Current action and preconditions to check: trajectory_clear

Your task: For each precondition in the list above, predict whether it will hold at this action.

Consider the current scene as observed from the mobile robot's camera, and analyze the predicted future states of all dynamic agents (e.g., people, animals, vehicles, or any moving entities) within the NEXT SECOND.

IMPORTANT: Only answer "very likely" if you are absolutely certain—based on strong, clear evidence—that a dynamic agent will violate the precondition in the predicted future state. Do NOT answer "very likely" for unlikely, ambiguous, or low-probability risks.

Ask yourself for each precondition: Is there a high probability, with clear and convincing evidence, that the predicted future states of any dynamic agent will interfere with the predicted future state of the currently executing action within the NEXT SECOND, causing that precondition to fail?

Assess the risk level based on these predictions. Use "likely" or "very likely" if motions create a clear risk of interference.

Use "neutral" or "improbable" if agents are nearby but their predicted paths are clearly diverging or non-conflicting.

Failure Risk Categories: "very improbable", "improbable", "neutral", "likely", "very likely"

Answer Format: Output ONLY the probability_of_failure value from these categories: "very improbable", "improbable", "neutral", "likely", "very likely"

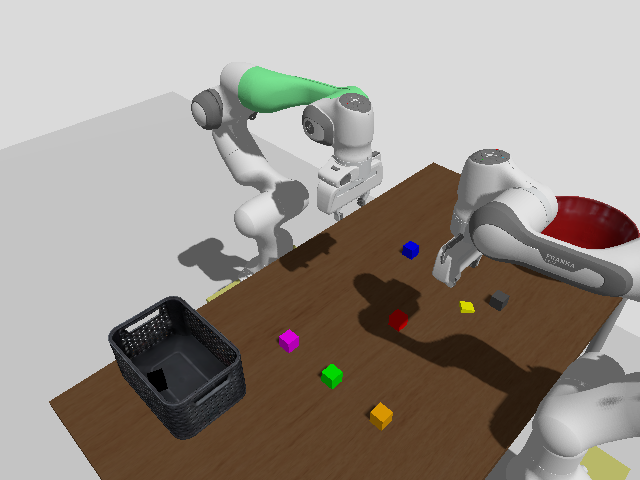

Answer: very improbable